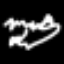
Label: squiggle